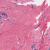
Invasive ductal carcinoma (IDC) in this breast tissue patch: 0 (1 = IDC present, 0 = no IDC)